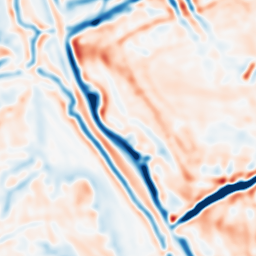
Category: multiscale
Decomposition family: dog
Decomposition parameters: sigma_low: 3
sigma_high: 5
Upsampling method: quartic
Upsampling parameters: scale: 8
Upsampling scale: 8